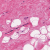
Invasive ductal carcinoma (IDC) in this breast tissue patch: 0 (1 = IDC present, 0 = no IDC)